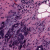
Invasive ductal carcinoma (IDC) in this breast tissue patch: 1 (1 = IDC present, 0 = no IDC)